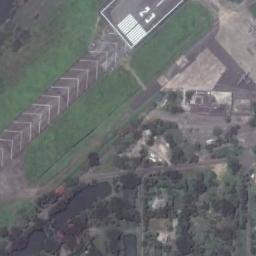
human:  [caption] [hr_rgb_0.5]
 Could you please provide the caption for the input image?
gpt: There are many trees beside the runway .

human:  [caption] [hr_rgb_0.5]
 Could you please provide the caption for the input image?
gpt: The runway is on the grass next to some houses and trees .

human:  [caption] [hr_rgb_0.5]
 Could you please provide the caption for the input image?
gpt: The runway is next to a forest and the designation marking is 21 .

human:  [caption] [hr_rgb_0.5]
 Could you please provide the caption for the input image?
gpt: There is a green lawn next to the runway  There are white '23' and short-line signs on the runway  There are many trees and small lakes next to the lawn .

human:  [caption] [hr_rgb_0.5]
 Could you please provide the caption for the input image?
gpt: There are some green lawns and trees beside the runway .